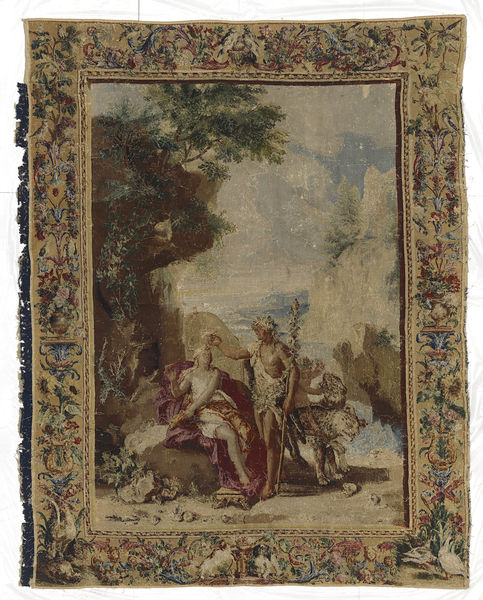
Titel: Bacchus en Ariadne
Künstler: Manufacture Royale des Gobelins
Standort: Amsterdam
Institution: Rijksmuseum
Schlagwörter: homme, chien, rouge, arbre, bois, bleu, rochers, oiseaux, plage, tapisserie, lance, blue, animal, falaise, loup, personnage, rouges, coque, tapisserie*cadre*fleuri, poulet